Question: I am unable to create Event Handler when i double click on button or anything this messagebox appears

how ever when i add event handler manually it works.any idea what might have i screwed up
thanks
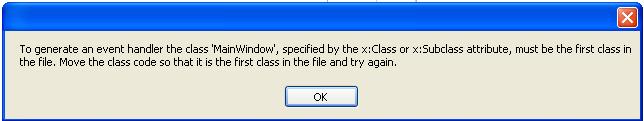
Answer: The class in question is the "MainWindow" class within you 'MainWindow.xaml.cs' file. Make sure it's the first class in the code behind file.
I suspect you added another type to that file, and defined it at the top. It will "break" the designer, and give you this error message.